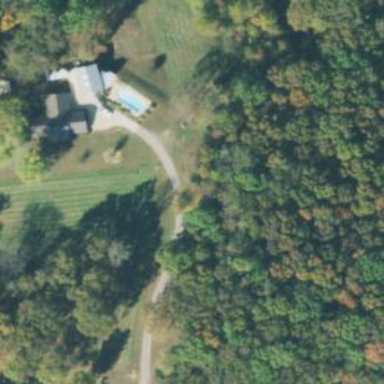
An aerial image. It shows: Driveway.